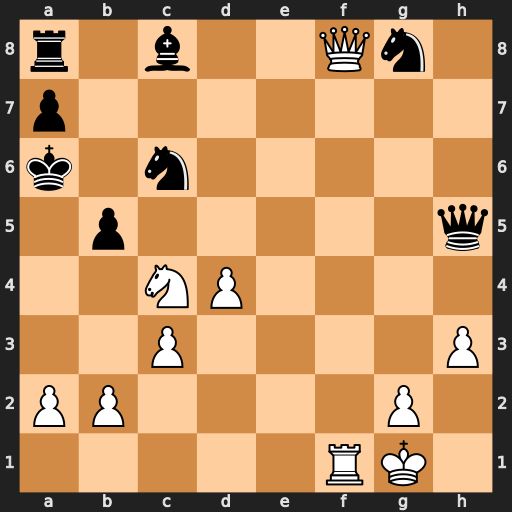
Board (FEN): r1b2Qn1/p7/k1n5/1p5q/2NP4/2P4P/PP4P1/5RK1
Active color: w
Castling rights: -
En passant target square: -
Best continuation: Qa3+ Kb7 Rf7+ Qxf7 Nd6+ Kc7 Nxf7